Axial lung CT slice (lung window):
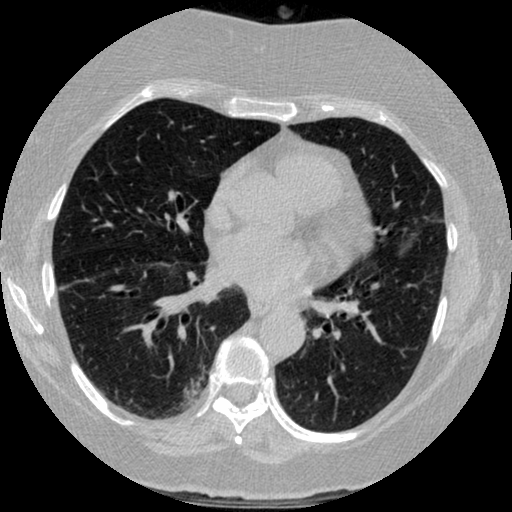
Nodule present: no